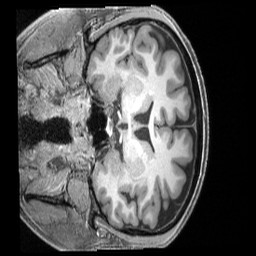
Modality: T1w
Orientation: coronal
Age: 37
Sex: male
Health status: ill
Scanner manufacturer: siemens
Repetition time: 2.4 s
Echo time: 0.00231 s